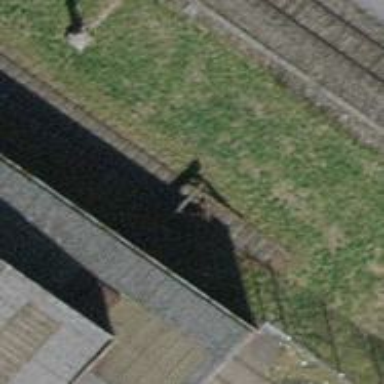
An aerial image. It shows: Railway buffer stop.